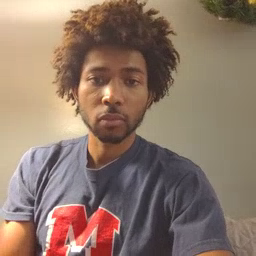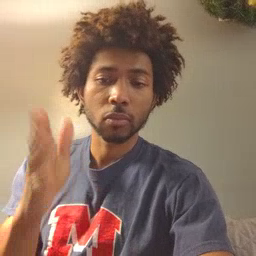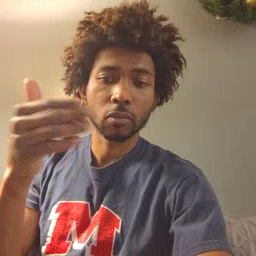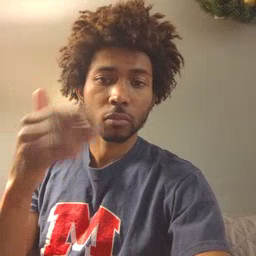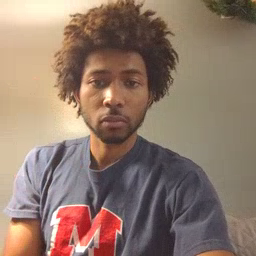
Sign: flag